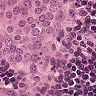
Metastatic tissue present: yes